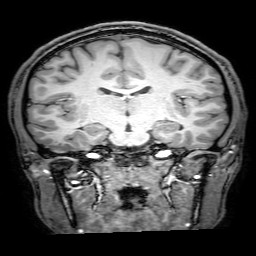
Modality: T1w
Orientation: sagittal